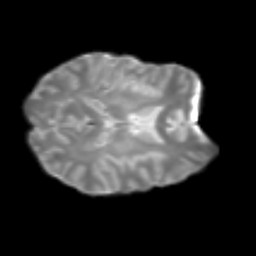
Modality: T2w
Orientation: axial
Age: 24
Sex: female
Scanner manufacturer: siemens
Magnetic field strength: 3 T
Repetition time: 2.3 s
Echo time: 0.085 s